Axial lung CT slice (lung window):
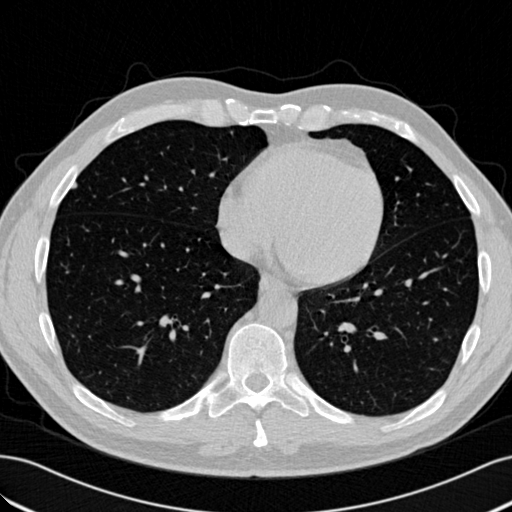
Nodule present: yes
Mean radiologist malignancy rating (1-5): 1